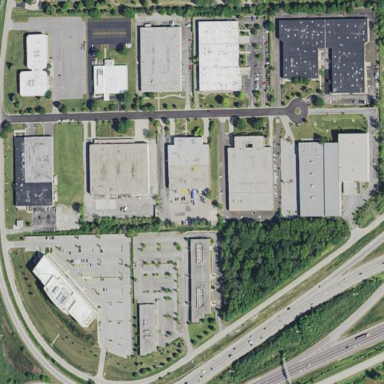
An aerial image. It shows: Commercial area.